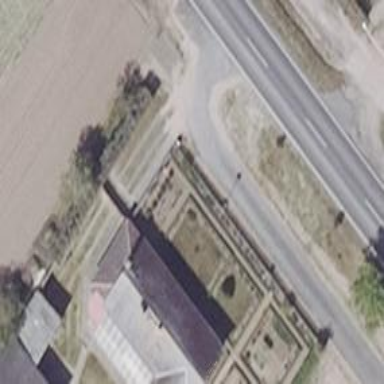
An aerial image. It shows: Driveway leading to service road.